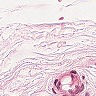
Metastatic tissue present: no